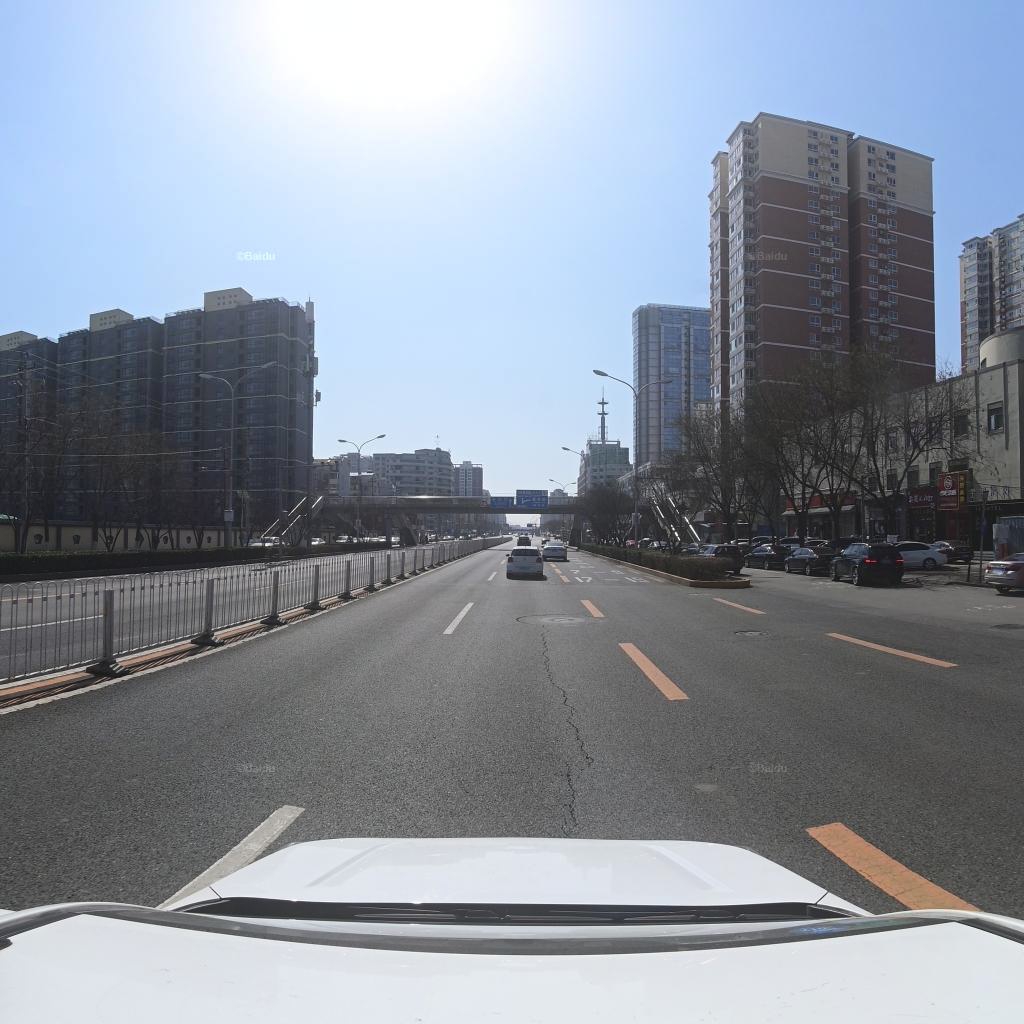
Region: Fengtai
Road damage annotations: manhole cover, longitudinal crack, manhole cover, manhole cover